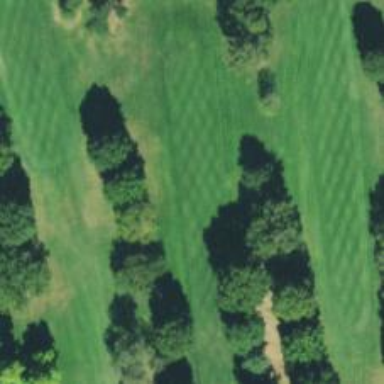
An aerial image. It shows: Golf hole.